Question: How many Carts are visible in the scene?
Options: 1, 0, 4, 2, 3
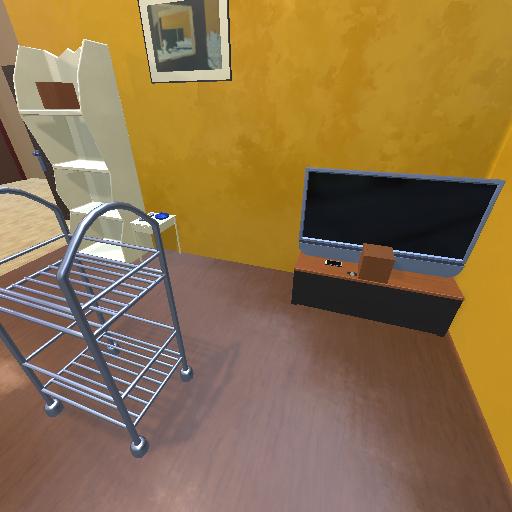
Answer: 1